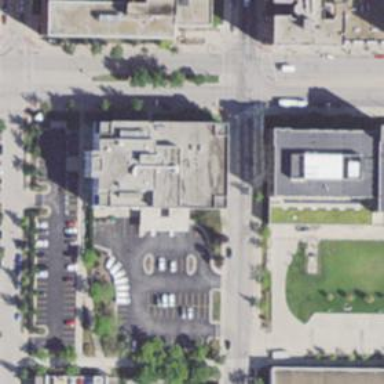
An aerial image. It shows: Commercial building.